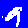
Digit: 9